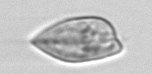
Label: Prorocentrum_dentatum